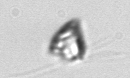
Label: Pyramimonas_longicauda